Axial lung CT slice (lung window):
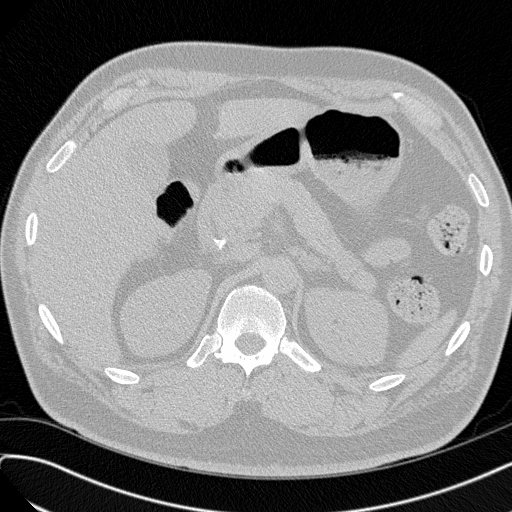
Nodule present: no